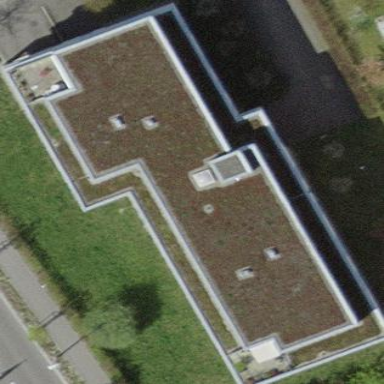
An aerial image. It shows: Apartment building with flat roof.